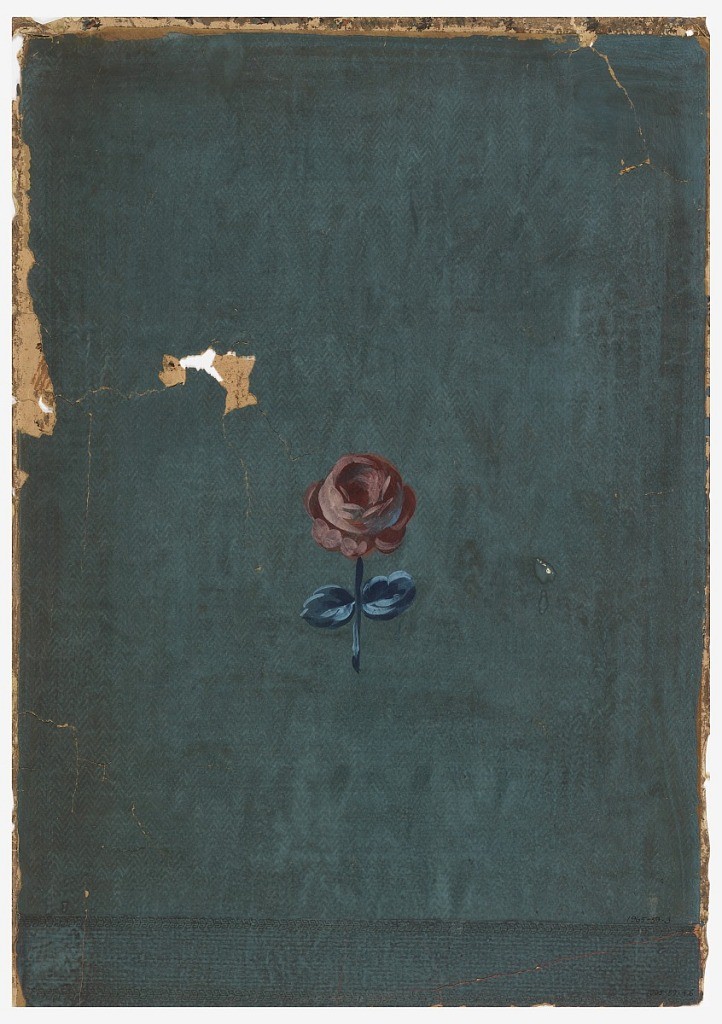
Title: Border
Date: ca. 1850
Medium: Machine-printed
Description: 1965-59-1-a/h: Lozenge pattern on light brown background, diamond...;     1965-59-3: Herring-bone pattern in two closely related shades...;     1965-59-4-a,b: Narrow border running horizontally across bottom o...